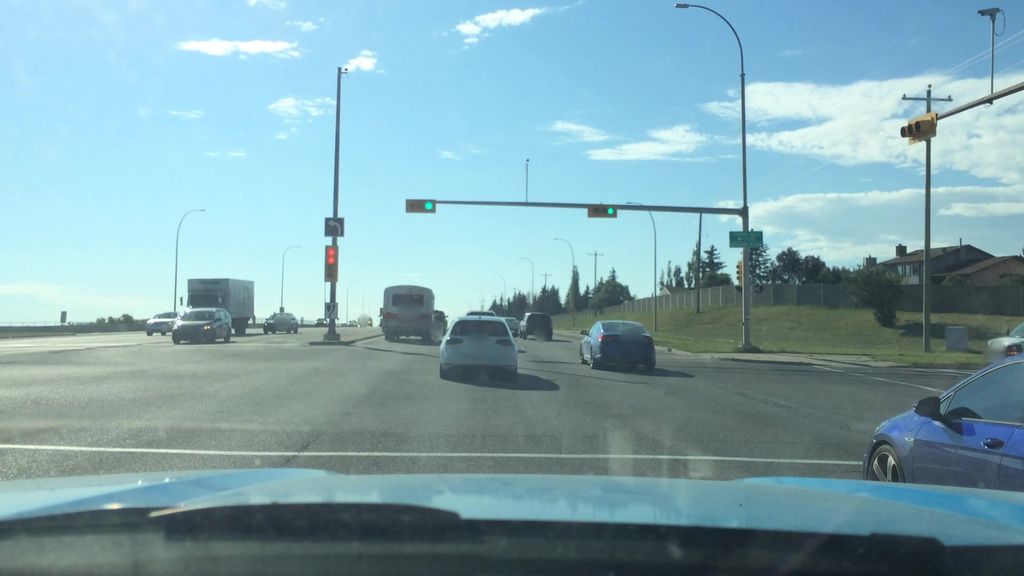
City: calgary